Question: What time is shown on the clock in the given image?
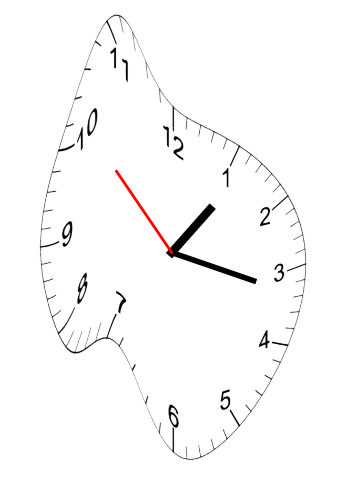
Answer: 01:16:52